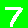
Digit: 7